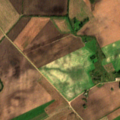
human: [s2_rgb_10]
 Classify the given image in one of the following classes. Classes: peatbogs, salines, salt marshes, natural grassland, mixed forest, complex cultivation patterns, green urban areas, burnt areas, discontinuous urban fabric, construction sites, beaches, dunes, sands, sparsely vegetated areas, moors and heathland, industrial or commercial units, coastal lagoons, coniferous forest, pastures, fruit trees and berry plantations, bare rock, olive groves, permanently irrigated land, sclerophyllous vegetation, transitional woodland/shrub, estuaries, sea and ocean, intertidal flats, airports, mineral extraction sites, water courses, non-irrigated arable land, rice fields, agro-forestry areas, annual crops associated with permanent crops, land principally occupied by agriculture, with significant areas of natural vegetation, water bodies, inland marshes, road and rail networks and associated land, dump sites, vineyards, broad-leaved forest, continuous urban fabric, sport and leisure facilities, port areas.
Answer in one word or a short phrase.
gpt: non-irrigated arable land